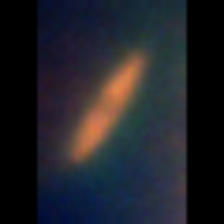
Taxon: Pennate
Group: Diatoms